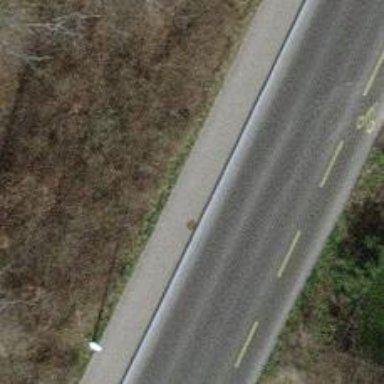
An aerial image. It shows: Asphalt sidewalk next to cycleway.